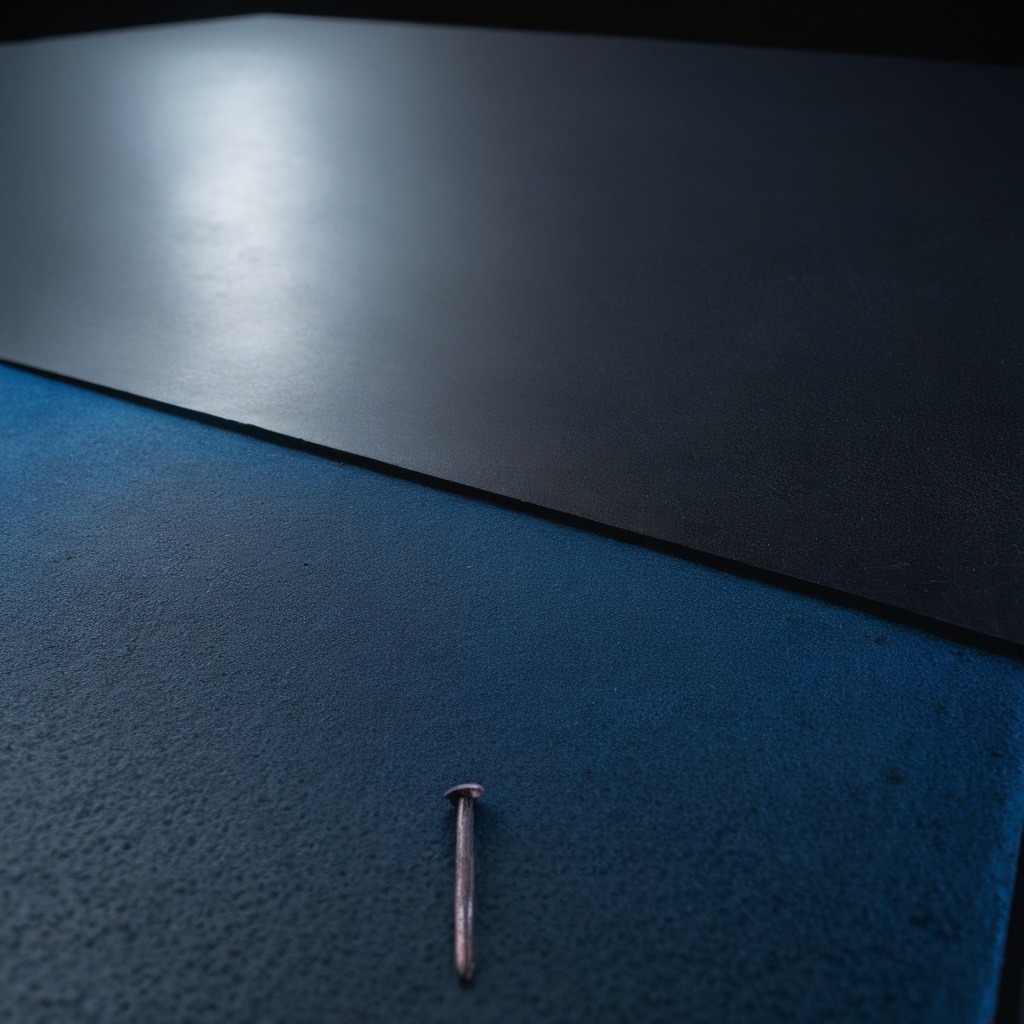
An iron nail is lying on a clean granite tabletop inside a workshop at night.